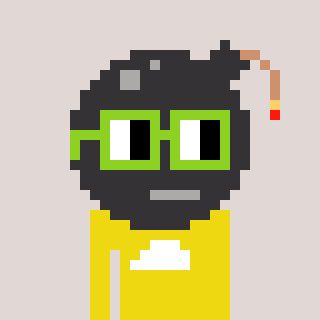
a pixel art character with square light green glasses, a bomb-shaped head and a yellow-colored body on a warm background